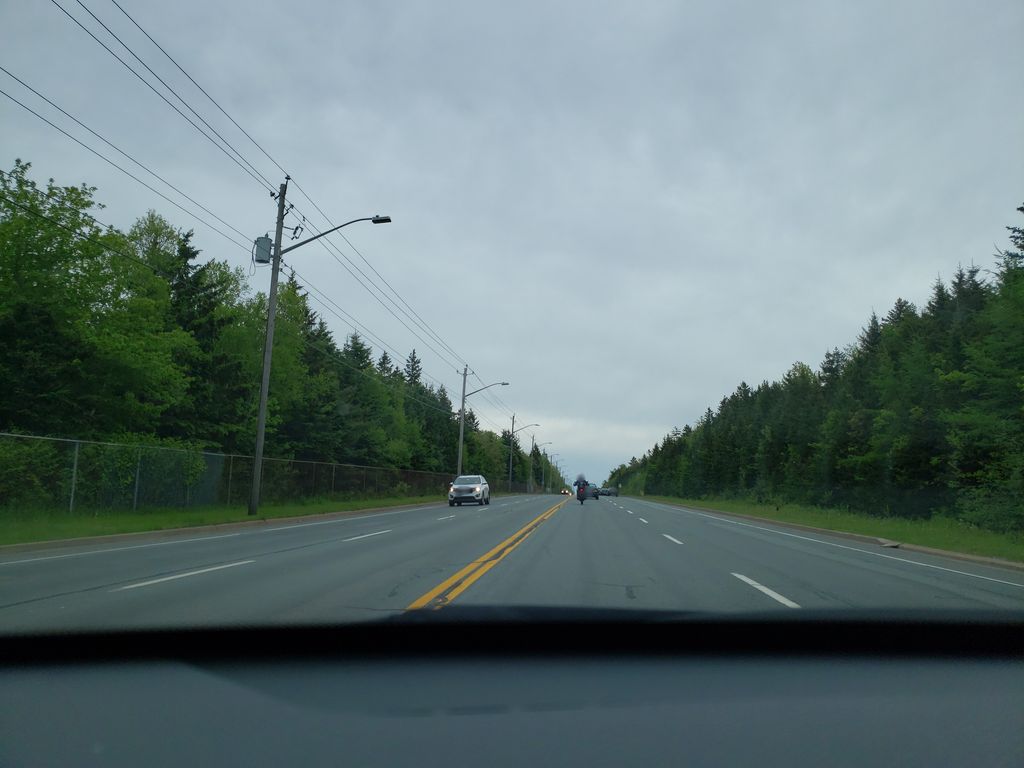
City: halifax